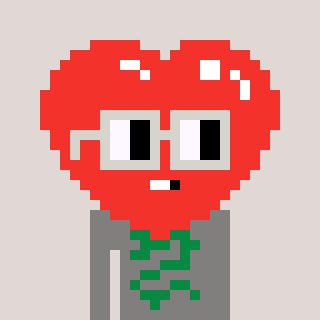
a pixel art character with square light gray glasses, a heart-shaped head and a bluegrey-colored body on a warm background